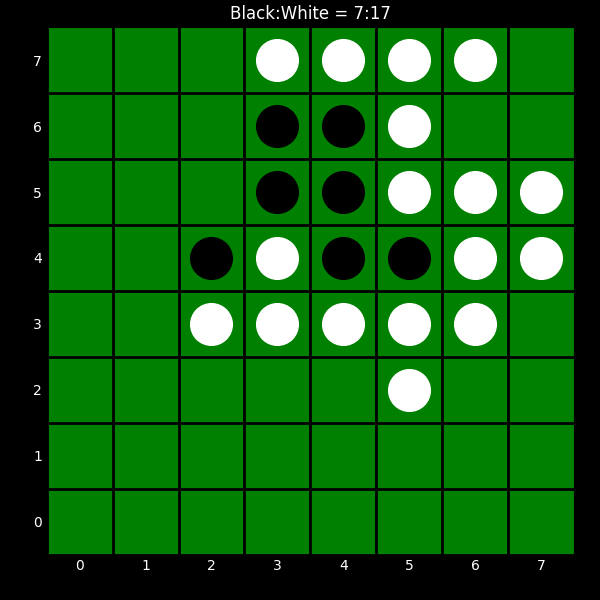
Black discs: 7
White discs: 17